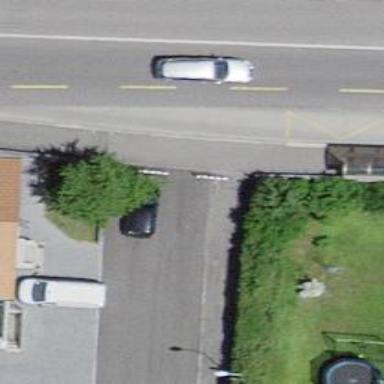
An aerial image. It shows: Smooth asphalt road in residential area.